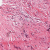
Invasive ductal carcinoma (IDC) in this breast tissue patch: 0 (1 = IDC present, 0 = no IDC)